Question: I need to write a macro that will find the cell range based on a value. A column will have the same value in a row, I need to find out what is the first and last column that has the same value in a row.
So the macro needs to find that "Jill Cross" range is a4 to a9
So far I don't have much, got a way to find the first occurrence of a value
'''
Function GetFirstCell(CellRef As Range)
Dim l As Long
l = Application.WorksheetFunction.Match(CellRef.Value, Range("A1:A10000"), 0)
GetFirstCell = l
End Function
'''
Now I need to loop through the next rows somehow to return the last row of an occurrence
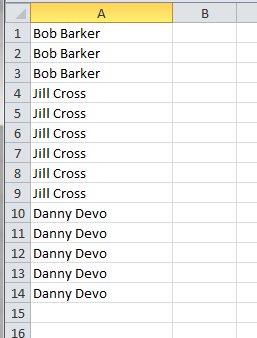
Answer: If you have your first cell in a sorted list, a countif function will give you the last cell easily.
'''
Function GetFirstCell(CellRef As Range) as long
Dim l As Long
l = Application.WorksheetFunction.Match(CellRef.Value, Range("A1:A10000"), 0)
GetFirstCell = l
End Function
function GetLastCell(cellRef as range, lFirstCell as long)
Dim l As Long
l = Application.WorksheetFunction.countif(Range("A1:A10000"), CellRef.Value)
GetLastCell = lFirstCell+l-1
End Function
'''